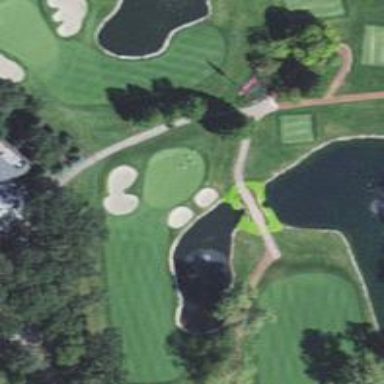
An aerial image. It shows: Water hazard in golf course. The hazard is natural water feature.